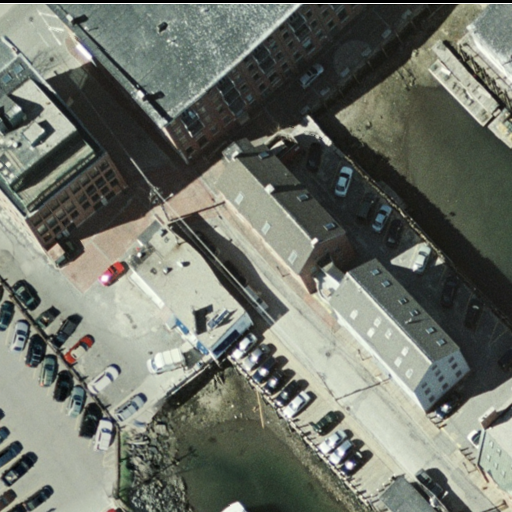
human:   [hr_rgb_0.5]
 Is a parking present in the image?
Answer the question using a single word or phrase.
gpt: yes

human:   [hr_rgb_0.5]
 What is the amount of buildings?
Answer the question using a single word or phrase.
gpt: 8

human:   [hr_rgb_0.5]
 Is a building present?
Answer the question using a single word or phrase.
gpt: yes

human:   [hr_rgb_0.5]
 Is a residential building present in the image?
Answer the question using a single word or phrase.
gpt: yes

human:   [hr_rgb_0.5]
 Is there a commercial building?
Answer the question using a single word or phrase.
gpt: no

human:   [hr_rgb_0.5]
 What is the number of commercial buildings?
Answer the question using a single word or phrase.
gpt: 0

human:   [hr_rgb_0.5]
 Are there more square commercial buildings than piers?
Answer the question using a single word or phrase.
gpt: no

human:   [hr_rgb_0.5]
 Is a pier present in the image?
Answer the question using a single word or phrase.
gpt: yes

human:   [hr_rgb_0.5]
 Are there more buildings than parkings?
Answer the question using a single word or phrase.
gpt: yes

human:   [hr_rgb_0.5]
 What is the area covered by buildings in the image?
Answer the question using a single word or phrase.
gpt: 5980m2

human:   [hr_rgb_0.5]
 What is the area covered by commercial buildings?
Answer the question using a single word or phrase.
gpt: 0m2

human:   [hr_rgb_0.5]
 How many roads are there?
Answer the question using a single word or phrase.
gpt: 4

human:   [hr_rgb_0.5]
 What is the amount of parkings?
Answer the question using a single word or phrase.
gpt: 2

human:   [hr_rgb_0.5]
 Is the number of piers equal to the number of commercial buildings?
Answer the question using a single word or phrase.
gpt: no

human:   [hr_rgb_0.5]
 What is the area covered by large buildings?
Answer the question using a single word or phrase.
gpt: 4787m2

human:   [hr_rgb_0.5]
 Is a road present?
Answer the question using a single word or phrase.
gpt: yes

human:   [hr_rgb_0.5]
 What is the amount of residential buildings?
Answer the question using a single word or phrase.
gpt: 8

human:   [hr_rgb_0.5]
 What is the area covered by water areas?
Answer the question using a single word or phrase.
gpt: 0m2

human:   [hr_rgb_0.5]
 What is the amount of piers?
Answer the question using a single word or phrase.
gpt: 2

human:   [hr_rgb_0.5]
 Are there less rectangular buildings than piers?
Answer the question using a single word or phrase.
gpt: no

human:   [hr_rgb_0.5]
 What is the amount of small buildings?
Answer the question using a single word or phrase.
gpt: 2

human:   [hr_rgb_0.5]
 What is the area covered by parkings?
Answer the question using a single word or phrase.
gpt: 3449m2

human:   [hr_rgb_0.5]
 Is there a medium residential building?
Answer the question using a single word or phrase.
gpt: yes

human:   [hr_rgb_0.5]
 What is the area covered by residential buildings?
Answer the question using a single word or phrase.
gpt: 5980m2

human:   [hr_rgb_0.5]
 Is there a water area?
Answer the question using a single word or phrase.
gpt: no

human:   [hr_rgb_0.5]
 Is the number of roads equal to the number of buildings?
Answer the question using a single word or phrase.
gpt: no

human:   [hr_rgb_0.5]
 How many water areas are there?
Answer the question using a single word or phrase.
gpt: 0

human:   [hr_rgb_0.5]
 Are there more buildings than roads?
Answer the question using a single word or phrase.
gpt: yes

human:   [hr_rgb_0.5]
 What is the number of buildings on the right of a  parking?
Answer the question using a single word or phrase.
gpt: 8

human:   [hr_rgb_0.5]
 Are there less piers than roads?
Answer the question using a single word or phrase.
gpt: yes

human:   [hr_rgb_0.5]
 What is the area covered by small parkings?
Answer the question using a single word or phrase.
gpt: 0m2

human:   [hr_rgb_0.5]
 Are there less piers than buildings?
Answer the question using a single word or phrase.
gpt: yes

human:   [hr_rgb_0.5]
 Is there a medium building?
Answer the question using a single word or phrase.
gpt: yes

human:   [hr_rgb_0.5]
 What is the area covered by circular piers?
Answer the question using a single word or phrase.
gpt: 0m2

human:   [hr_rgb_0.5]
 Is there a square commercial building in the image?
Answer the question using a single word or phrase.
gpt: no

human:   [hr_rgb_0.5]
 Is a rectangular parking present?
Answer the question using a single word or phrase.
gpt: yes

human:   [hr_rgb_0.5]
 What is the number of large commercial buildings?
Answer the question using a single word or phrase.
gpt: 0

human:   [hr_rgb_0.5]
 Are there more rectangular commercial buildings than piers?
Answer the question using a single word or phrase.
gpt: no

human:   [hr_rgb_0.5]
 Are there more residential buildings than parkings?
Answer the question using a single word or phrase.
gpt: yes

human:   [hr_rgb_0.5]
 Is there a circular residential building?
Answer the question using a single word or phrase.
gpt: no

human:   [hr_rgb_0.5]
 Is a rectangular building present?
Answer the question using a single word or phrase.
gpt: yes

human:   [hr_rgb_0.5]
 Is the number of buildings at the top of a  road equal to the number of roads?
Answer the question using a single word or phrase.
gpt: no

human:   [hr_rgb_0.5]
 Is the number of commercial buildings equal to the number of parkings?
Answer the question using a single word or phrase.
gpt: no

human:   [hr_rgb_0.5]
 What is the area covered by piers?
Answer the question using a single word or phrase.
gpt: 6020m2

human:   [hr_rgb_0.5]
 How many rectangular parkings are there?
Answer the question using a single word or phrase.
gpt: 2

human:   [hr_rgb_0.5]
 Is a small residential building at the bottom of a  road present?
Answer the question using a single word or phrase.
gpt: yes

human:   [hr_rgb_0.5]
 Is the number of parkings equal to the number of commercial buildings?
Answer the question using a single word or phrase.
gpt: no

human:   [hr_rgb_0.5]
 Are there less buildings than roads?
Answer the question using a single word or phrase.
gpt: no

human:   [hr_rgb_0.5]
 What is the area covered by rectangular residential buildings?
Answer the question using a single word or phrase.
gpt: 5651m2

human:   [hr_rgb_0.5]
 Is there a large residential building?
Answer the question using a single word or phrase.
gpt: yes

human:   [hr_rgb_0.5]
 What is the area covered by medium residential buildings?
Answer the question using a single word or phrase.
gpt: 1080m2

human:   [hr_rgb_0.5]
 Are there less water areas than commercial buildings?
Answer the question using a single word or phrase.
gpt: no

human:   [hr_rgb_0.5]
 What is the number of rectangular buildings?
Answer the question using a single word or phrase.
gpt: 7

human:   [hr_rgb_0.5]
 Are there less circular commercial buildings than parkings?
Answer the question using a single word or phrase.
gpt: yes

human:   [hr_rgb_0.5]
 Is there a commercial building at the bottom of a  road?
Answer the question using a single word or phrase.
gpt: no

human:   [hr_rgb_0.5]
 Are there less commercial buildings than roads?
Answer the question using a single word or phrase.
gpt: yes

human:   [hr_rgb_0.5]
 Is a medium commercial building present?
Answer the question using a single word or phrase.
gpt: no

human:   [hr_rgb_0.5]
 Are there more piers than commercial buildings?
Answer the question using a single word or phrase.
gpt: yes

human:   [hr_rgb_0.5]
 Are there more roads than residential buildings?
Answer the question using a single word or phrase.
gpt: no

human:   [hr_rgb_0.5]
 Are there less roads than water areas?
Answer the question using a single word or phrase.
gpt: no

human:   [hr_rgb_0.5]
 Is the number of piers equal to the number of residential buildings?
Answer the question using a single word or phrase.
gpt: no

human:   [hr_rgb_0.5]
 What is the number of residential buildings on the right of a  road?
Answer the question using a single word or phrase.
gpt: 7

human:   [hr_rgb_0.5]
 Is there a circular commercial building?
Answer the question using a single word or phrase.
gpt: no

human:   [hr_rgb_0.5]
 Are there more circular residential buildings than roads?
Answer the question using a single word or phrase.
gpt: no